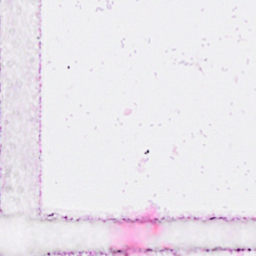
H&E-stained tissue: Breast